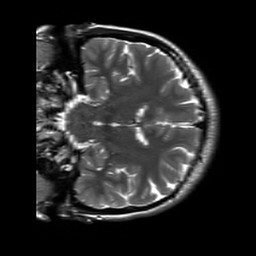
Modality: T2w
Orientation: coronal
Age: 19
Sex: female
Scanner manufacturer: siemens
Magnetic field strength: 3 T
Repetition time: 8.53 s
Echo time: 0.091 s